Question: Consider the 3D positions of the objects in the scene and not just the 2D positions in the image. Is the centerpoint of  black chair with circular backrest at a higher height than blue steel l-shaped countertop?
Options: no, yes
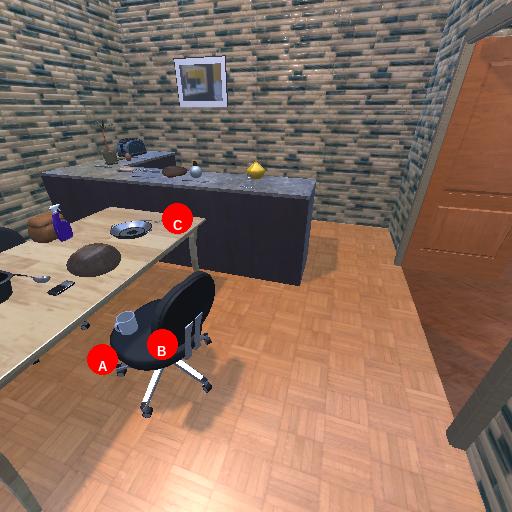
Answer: no